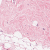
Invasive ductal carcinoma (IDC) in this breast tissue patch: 0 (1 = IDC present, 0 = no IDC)